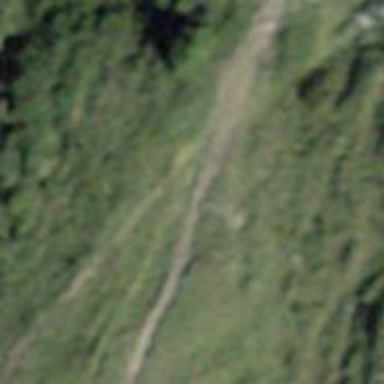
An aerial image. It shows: Path.